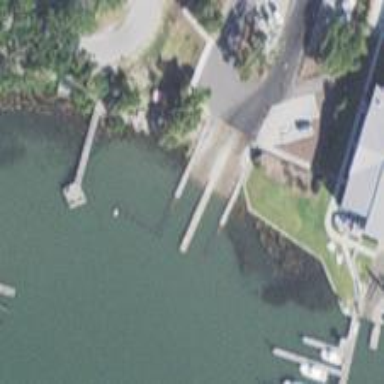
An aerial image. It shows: Slipway on leisure land.